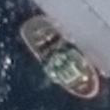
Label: civil